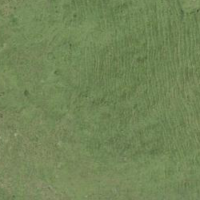
EUNIS habitat code: 24
Species observed at this site:
Fringilla coelebs